Field crop: maize
Growth stage: 2
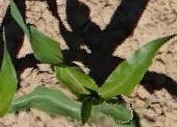
Species: maize